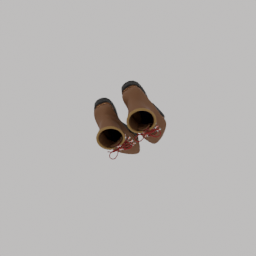
Label: people